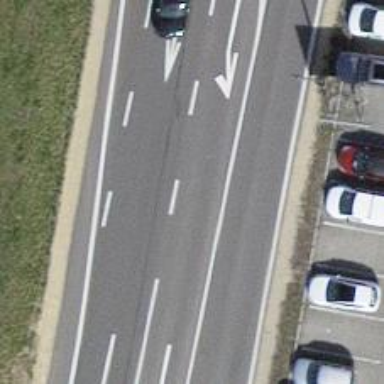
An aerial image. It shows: Secondary road with asphalt surface and dedicated cycle lane.